Aerial crown-view tile of a tropical tree (Barro Colorado Island, Panama), acquired 20241112:
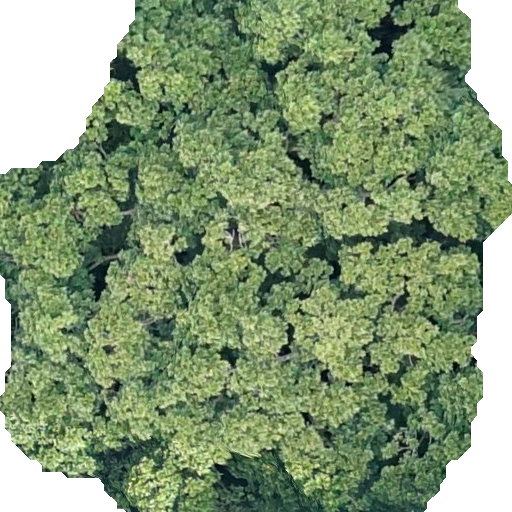
Species: Anacardium excelsum
GBIF accepted scientific name: Anacardium excelsum
Crown area: 379.615 m²